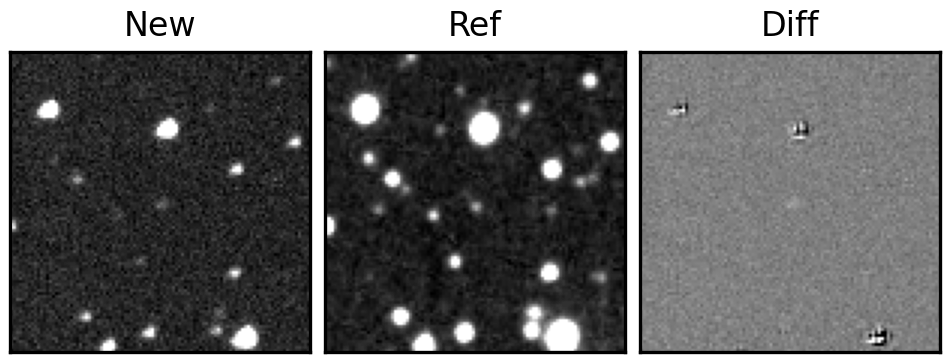
Label: real